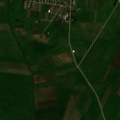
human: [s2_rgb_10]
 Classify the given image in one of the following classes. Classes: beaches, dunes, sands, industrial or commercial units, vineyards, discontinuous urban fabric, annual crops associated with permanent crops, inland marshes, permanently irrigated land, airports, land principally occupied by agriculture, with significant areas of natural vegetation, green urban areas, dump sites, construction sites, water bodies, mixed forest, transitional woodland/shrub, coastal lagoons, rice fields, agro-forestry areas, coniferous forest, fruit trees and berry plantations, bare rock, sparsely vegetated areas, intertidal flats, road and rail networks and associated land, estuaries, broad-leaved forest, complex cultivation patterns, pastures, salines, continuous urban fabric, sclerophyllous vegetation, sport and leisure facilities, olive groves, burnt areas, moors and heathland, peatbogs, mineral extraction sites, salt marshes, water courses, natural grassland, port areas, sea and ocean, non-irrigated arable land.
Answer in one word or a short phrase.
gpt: discontinuous urban fabric, non-irrigated arable land, pastures, complex cultivation patterns